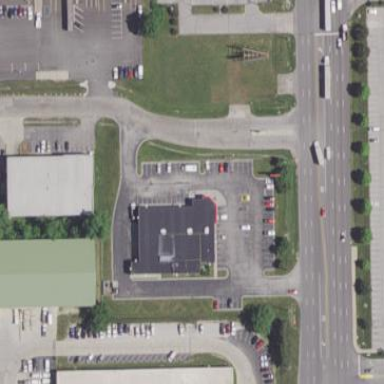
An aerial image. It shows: Parking area.